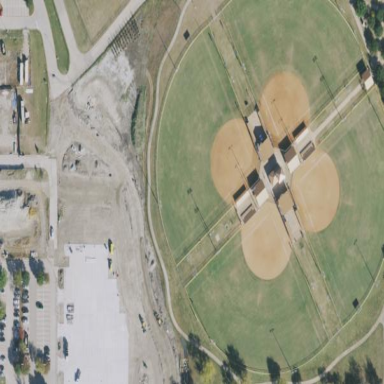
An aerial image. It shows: Baseball pitch for leisure land activities.